Current action and preconditions to check: trajectory_clear

Your task: For each precondition in the list above, predict whether it will hold at this action.

Consider the current scene as observed from the mobile robot's camera, and analyze the predicted future states of all dynamic agents (e.g., people, animals, vehicles, or any moving entities) within the NEXT SECOND.

IMPORTANT: Only answer "very likely" if you are absolutely certain—based on strong, clear evidence—that a dynamic agent will violate the precondition in the predicted future state. Do NOT answer "very likely" for unlikely, ambiguous, or low-probability risks.

Ask yourself for each precondition: Is there a high probability, with clear and convincing evidence, that the predicted future states of any dynamic agent will interfere with the predicted future state of the currently executing action within the NEXT SECOND, causing that precondition to fail?

Assess the risk level based on these predictions. Use "likely" or "very likely" if motions create a clear risk of interference.

Use "neutral" or "improbable" if agents are nearby but their predicted paths are clearly diverging or non-conflicting.

Failure Risk Categories: "very improbable", "improbable", "neutral", "likely", "very likely"

Answer Format: Output ONLY the probability_of_failure value from these categories: "very improbable", "improbable", "neutral", "likely", "very likely"

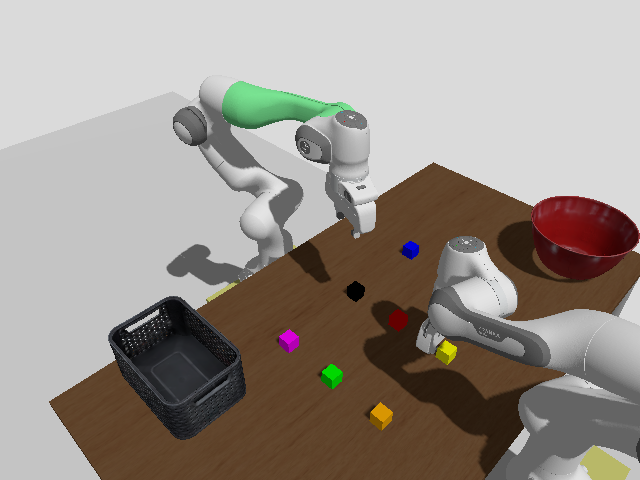

Answer: very improbable